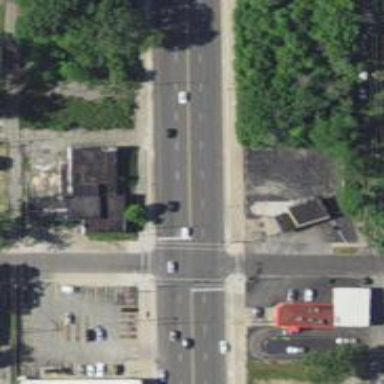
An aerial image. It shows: Unmarked road crossing.